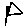
Label: house